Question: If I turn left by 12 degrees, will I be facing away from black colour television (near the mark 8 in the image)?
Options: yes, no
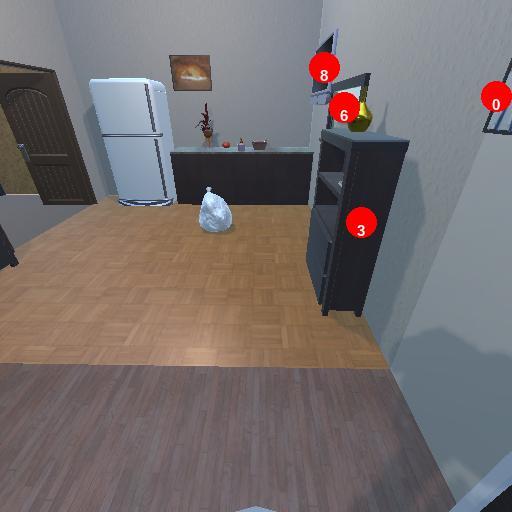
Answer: yes